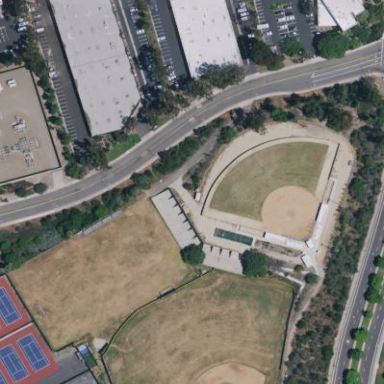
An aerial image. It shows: Softball pitch for leisure sports.